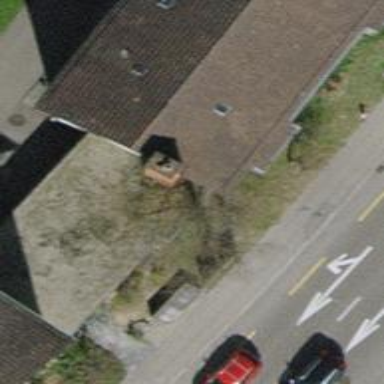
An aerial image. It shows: Gabled roof on building that houses apartments.